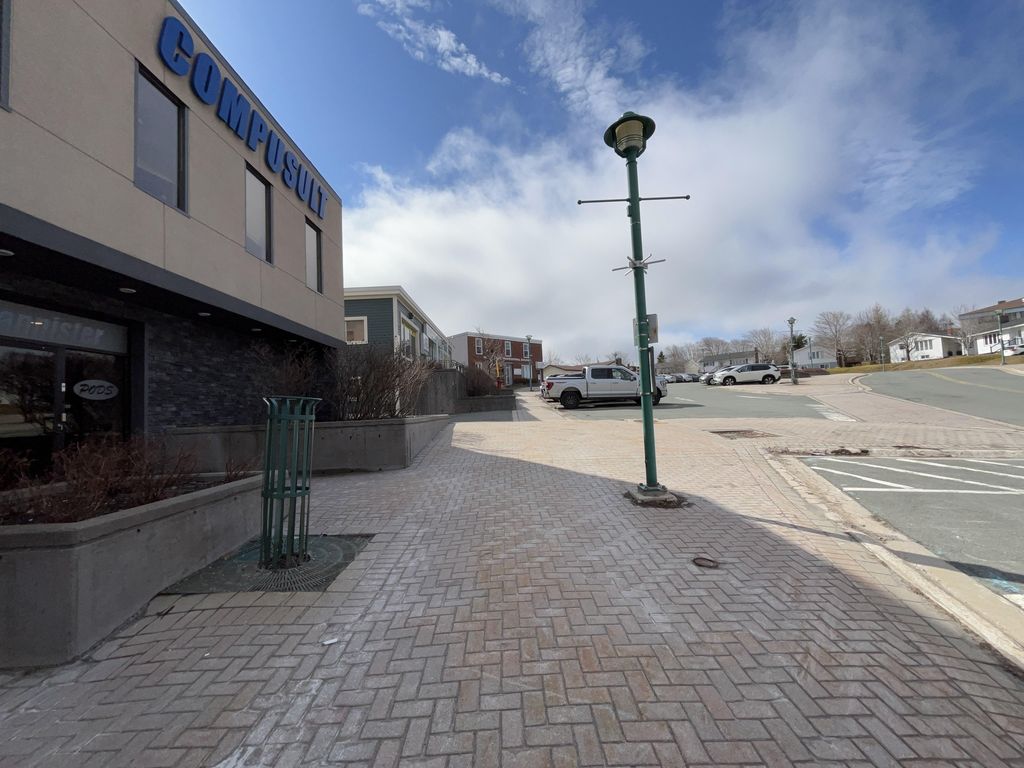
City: st_johns